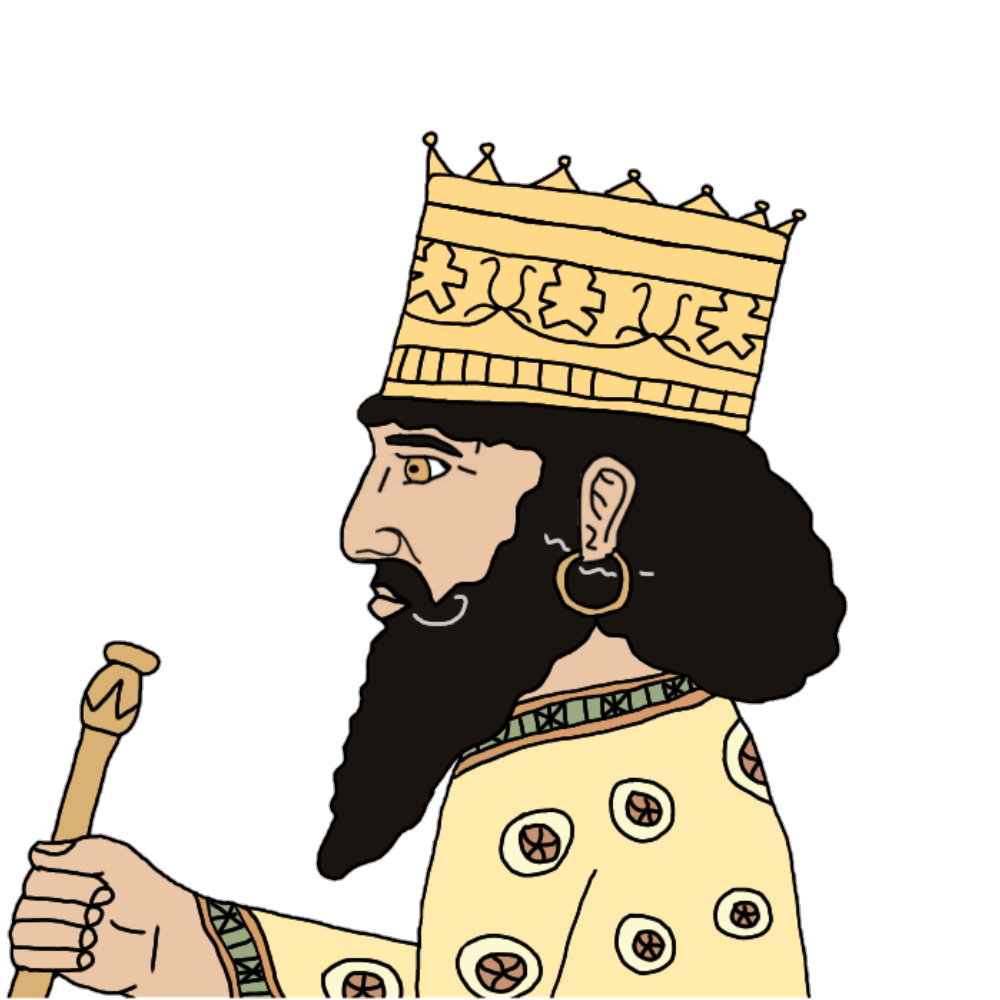
Label: 4_Yes_Chad